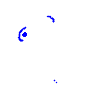
Particle: pion